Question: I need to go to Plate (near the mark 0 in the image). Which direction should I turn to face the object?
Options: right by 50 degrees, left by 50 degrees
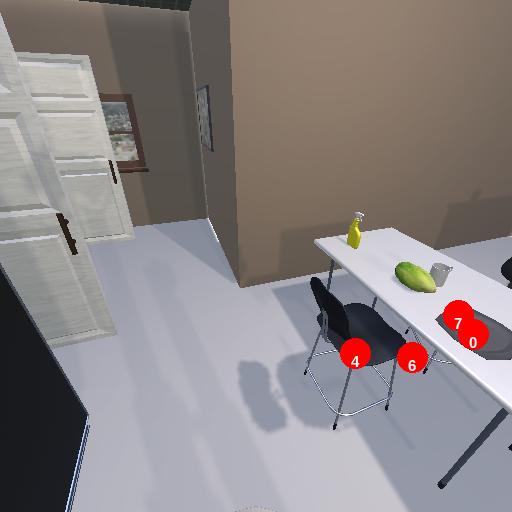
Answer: right by 50 degrees